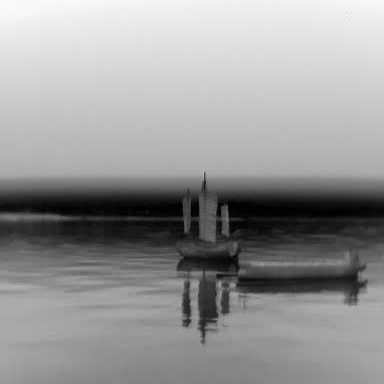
There are two objects shown in the infrared image, including a sailboat, and a liner.